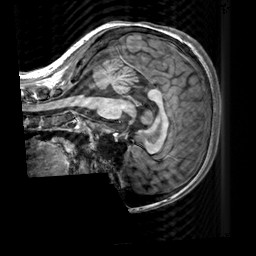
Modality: T1w
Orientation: sagittal
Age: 18
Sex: female
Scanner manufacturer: siemens
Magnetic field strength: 3 T
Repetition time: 2.3 s
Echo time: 0.00303 s